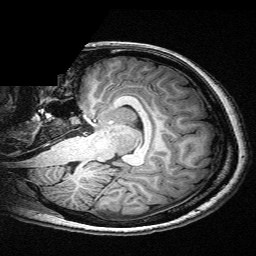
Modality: T1w
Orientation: sagittal
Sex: female
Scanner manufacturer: siemens
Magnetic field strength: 3 T
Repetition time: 2.3 s
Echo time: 0.00336 s